An envelope spectrum derived from a bearing vibration measurement is shown; the reference markers locate BPFO, BPFI, BSF and FTF for this bearing geometry and shaft speed. Determine the bearing's health state. Answer with exactly one of: normal, inner_race, outer_race, ball.
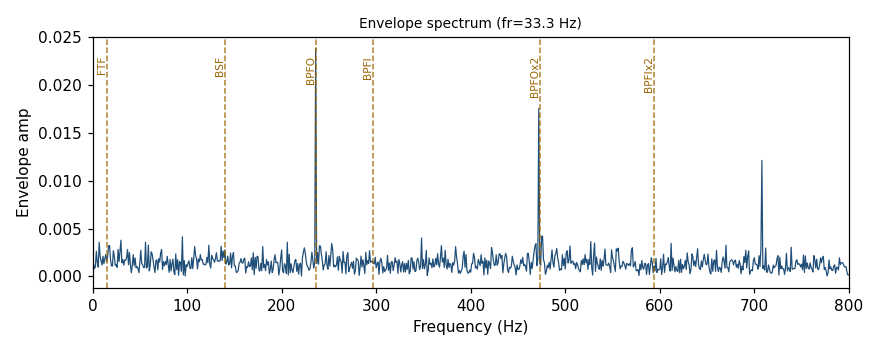
Answer: outer_race